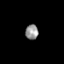
Tissue: prostate
Cell type: T cells
Senescence score: 0.7643
Nuclear area (px): 186
Mean DAPI intensity: 150.597